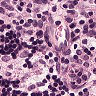
Metastatic tissue present: no